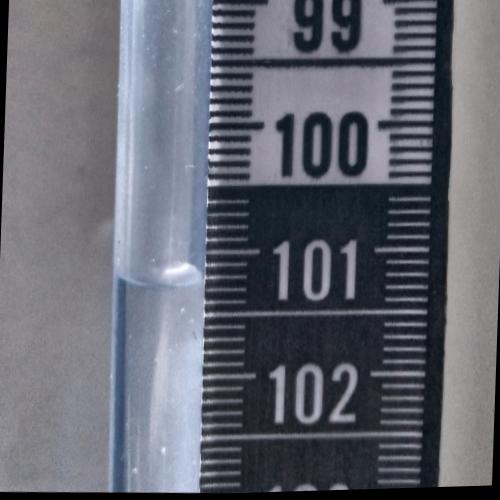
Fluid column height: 101.2 cm